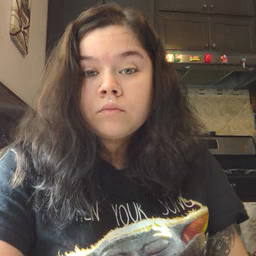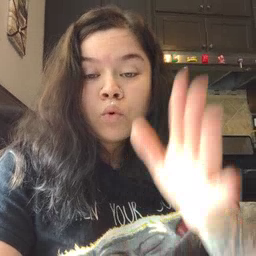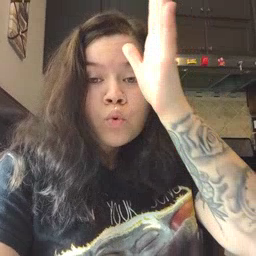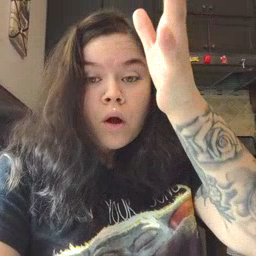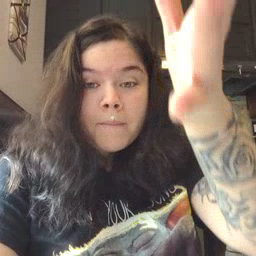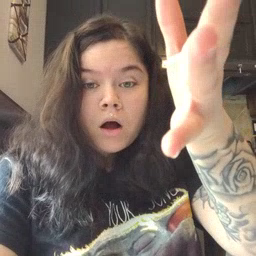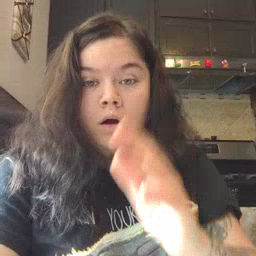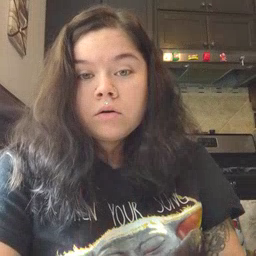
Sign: grandpa